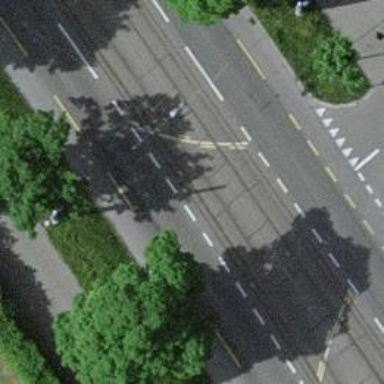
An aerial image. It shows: Tram level crossing on railway.